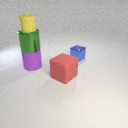
large red rubber cube to the left of small blue metal cube